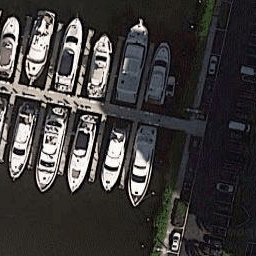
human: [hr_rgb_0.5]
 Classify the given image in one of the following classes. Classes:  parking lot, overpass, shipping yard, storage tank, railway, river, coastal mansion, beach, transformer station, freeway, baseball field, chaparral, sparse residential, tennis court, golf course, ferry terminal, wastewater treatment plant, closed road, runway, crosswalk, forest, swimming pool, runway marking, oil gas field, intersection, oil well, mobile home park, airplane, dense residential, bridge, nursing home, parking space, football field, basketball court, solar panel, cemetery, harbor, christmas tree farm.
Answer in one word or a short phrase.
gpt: harbor